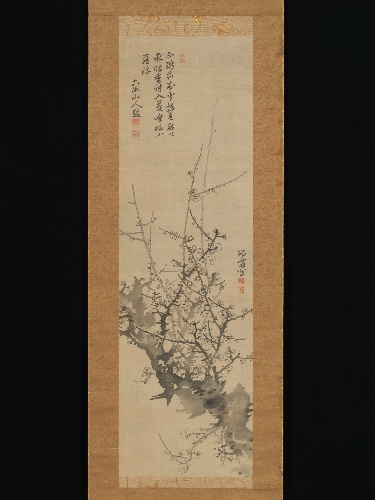
Artist: Minagawa Kien
Artist bio: Japanese, 1734–1807
Date: 18th–19th century
Object type: Hanging scroll
Classification: Paintings
Medium: Hanging scroll; ink on paper
Culture: Japan
Period: Edo period (1615–1868)
Dimensions: Image: 41 1/4 × 12 1/2 in. (104.7 × 31.7 cm)
Overall with mounting: 68 7/16 × 18 1/4 in. (173.8 × 46.4 cm)
Overall with knobs: 68 7/16 × 20 3/8 in. (173.8 × 51.8 cm)
Department: Asian Art
Credit line: Mary Griggs Burke Collection, Gift of the Mary and Jackson Burke Foundation, 2015
Accession year: 2015
Repository: Metropolitan Museum of Art, New York, NY
Tags: Flowers|Trees